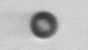
Label: bead